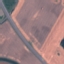
Land use / land cover class: Highway